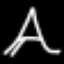
Label: The Eiffel Tower